Question: Count the number of objects in the diagram.
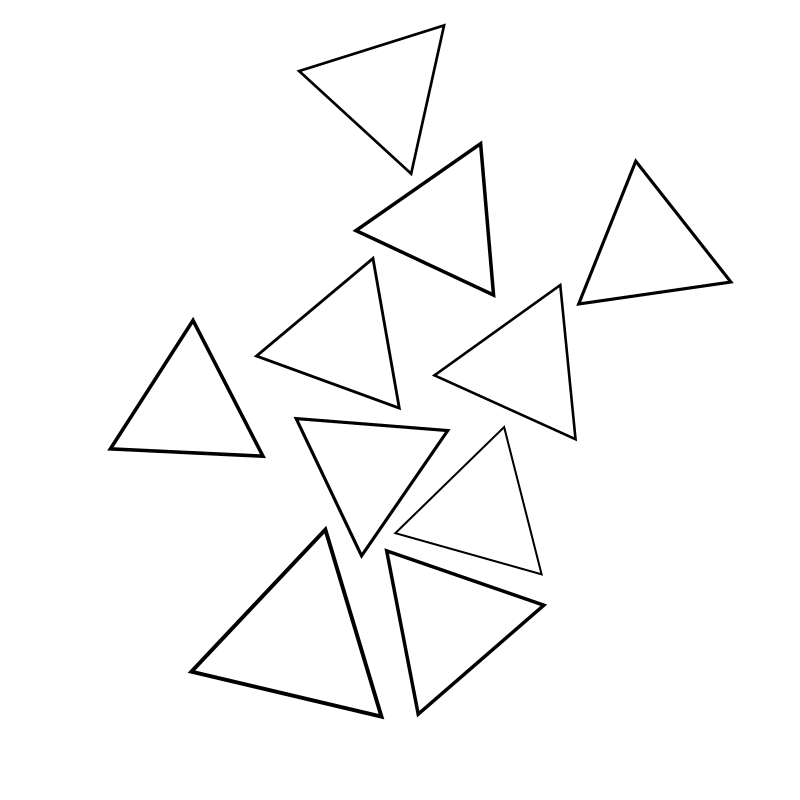
Answer: 10